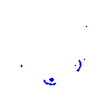
Particle: proton